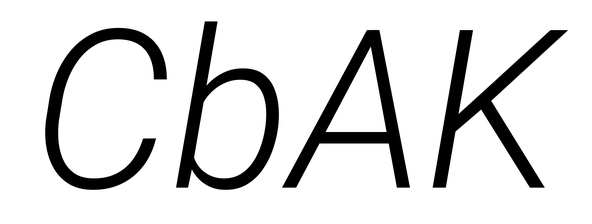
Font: Roboto-Italic_Light_Italic